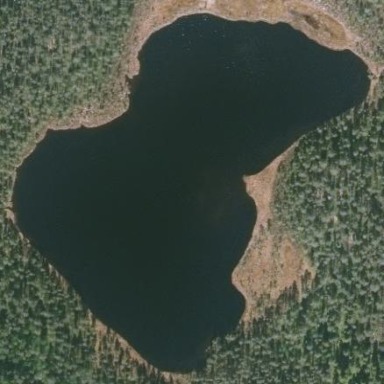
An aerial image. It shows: Serene lake surrounded by nature.